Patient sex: M
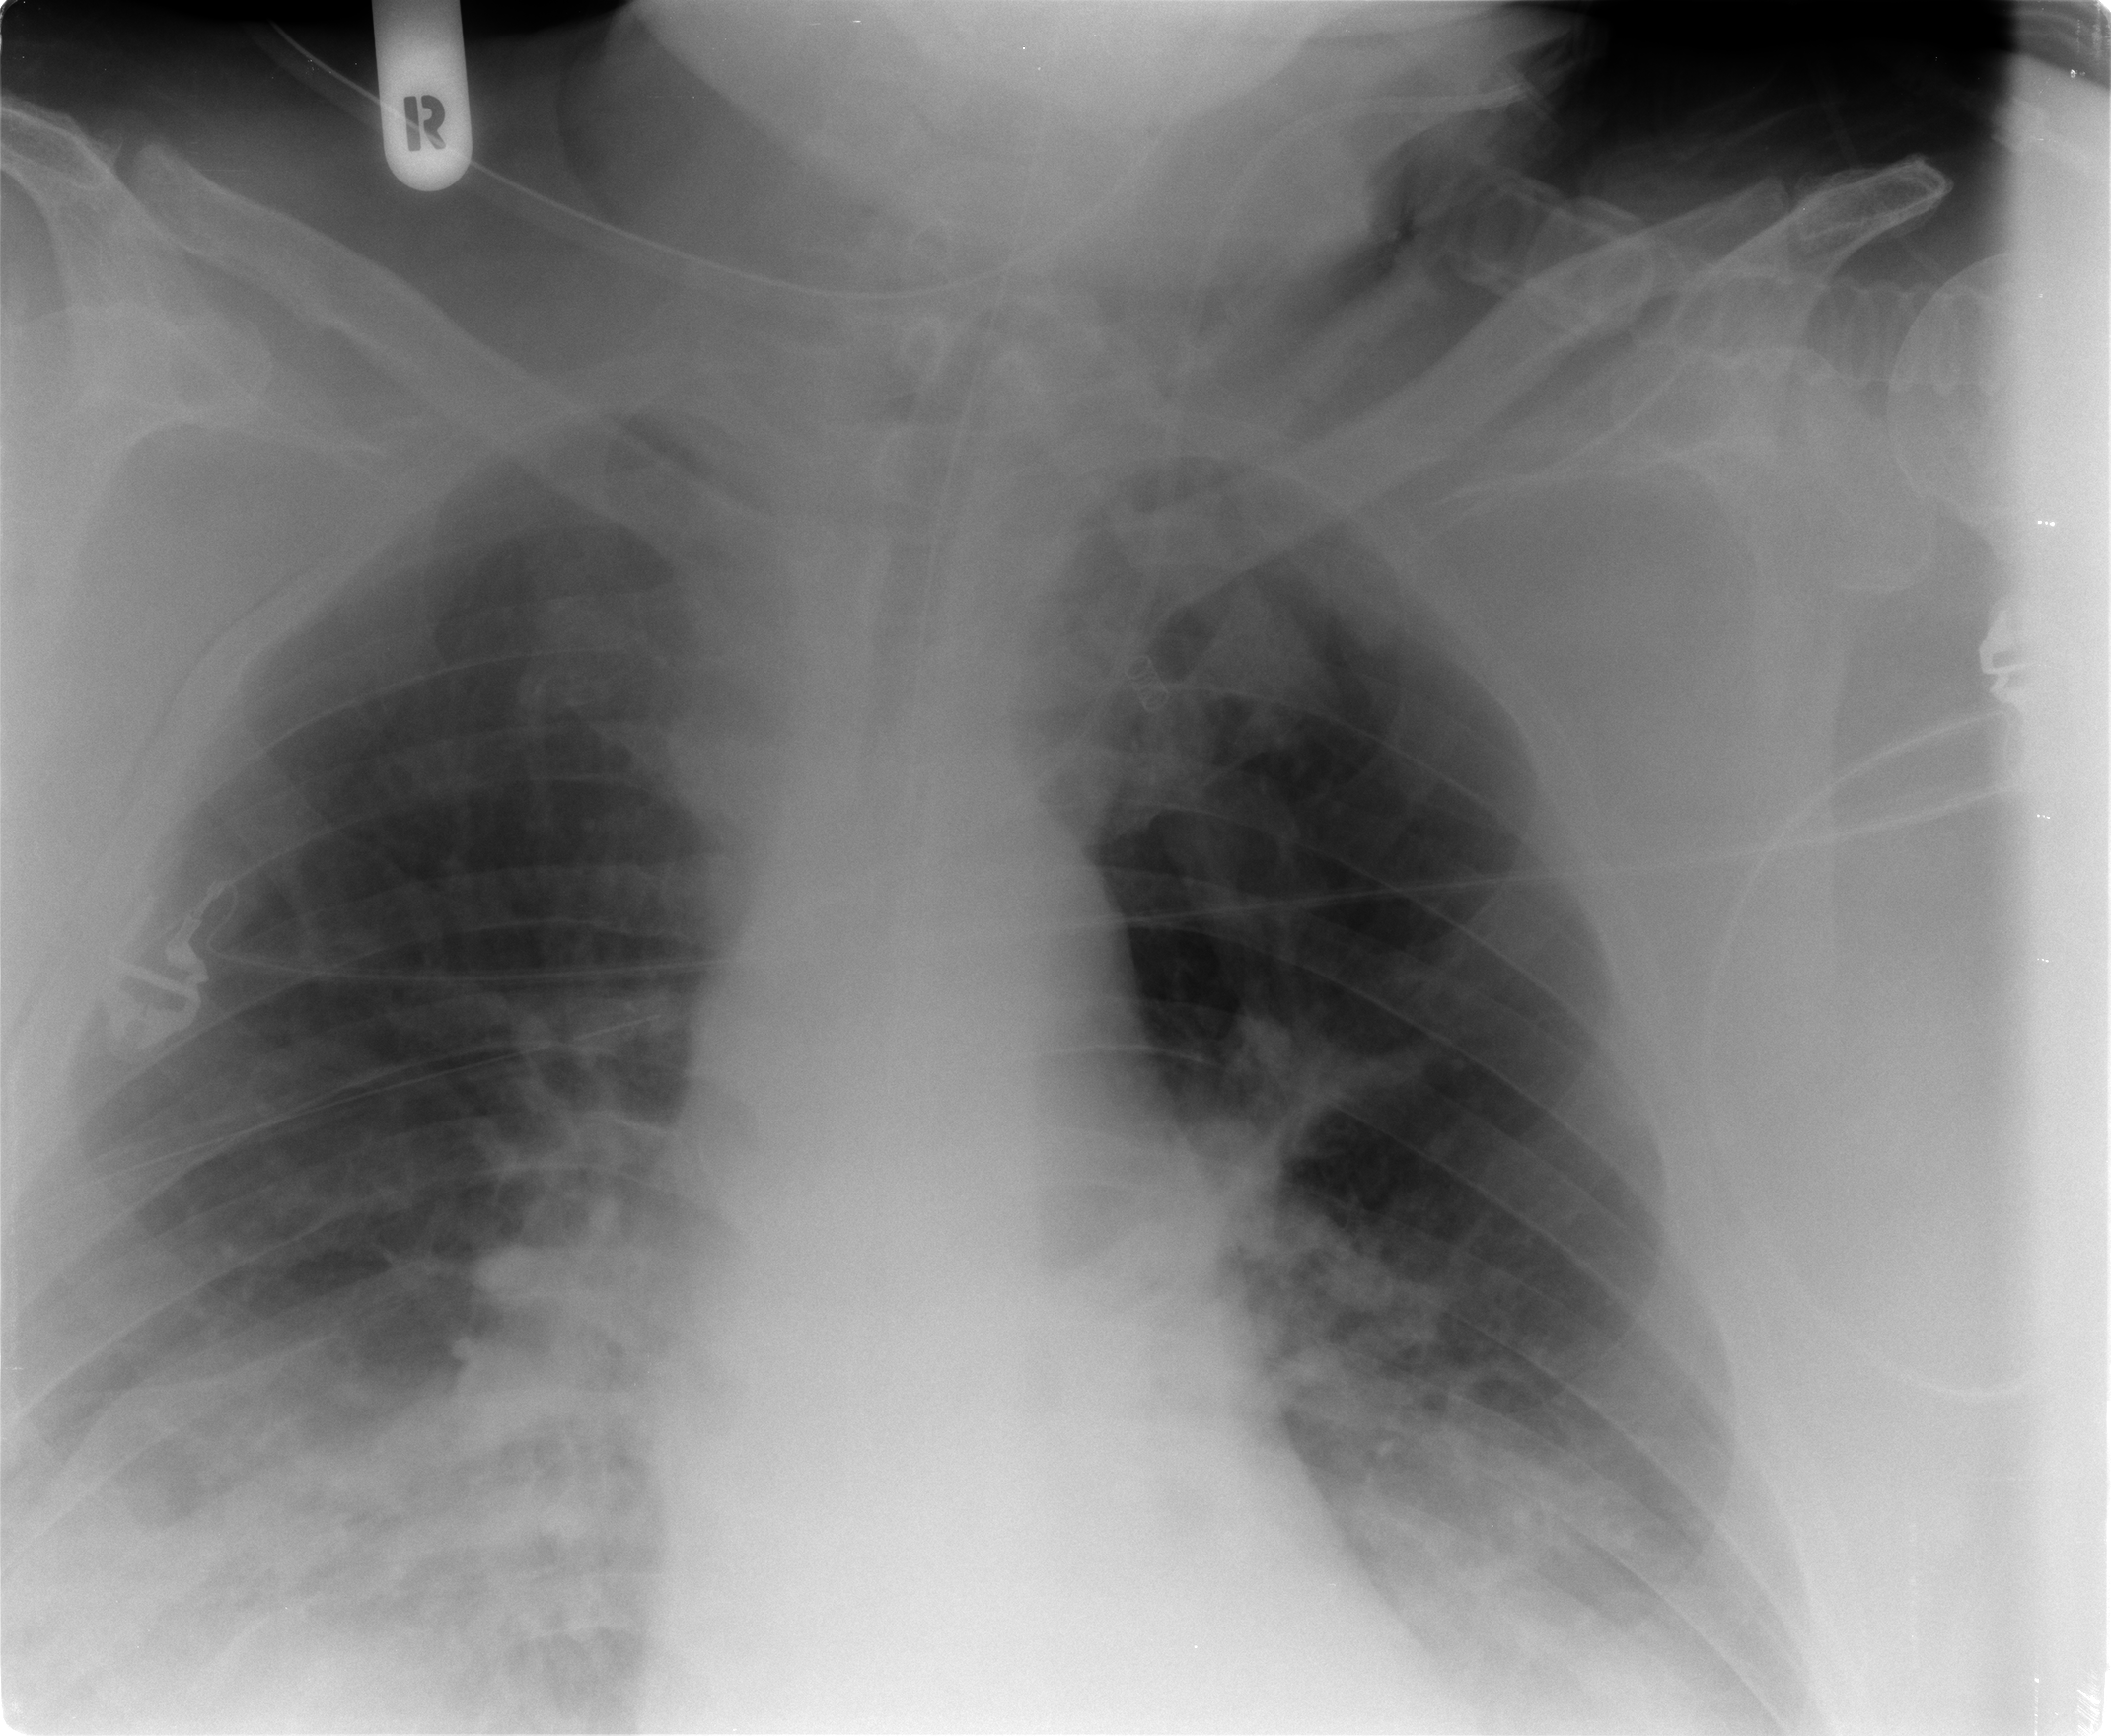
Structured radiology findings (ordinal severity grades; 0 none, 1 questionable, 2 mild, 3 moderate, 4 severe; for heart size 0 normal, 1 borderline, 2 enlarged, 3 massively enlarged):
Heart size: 2
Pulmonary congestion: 2
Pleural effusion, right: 1
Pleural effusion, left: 2
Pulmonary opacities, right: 0
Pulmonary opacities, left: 2
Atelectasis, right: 3
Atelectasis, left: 2